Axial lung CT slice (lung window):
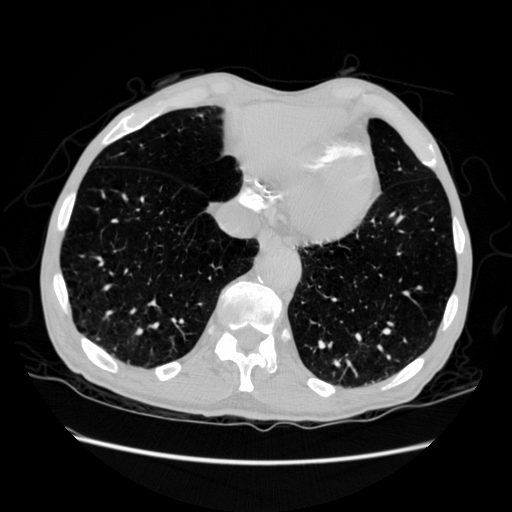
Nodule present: no